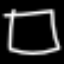
Label: square